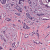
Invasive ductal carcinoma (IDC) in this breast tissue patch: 1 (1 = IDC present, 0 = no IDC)